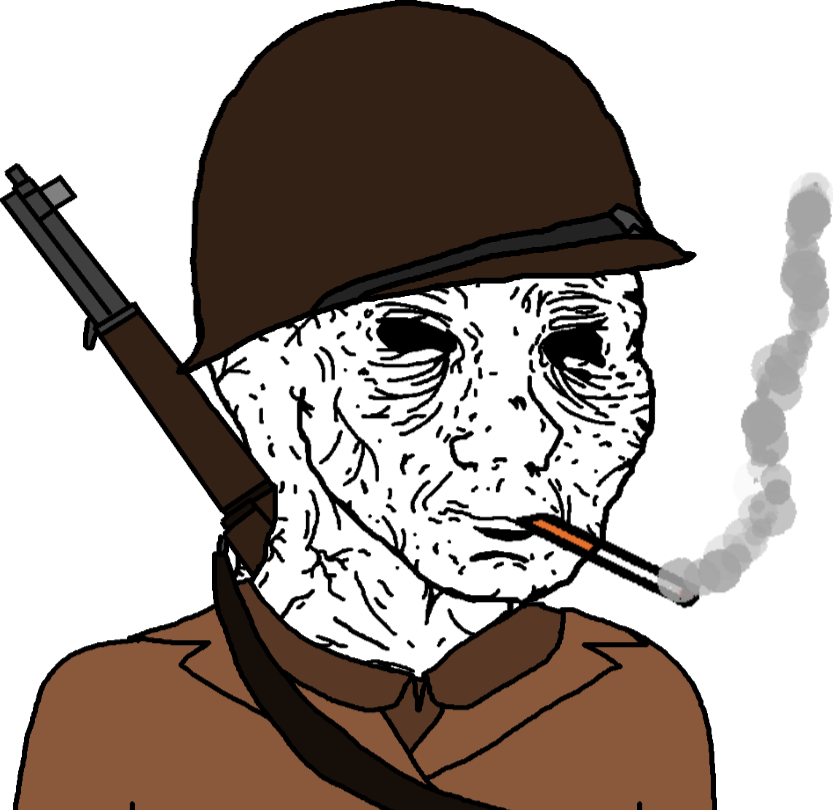
Label: 5_Tired_Wojak